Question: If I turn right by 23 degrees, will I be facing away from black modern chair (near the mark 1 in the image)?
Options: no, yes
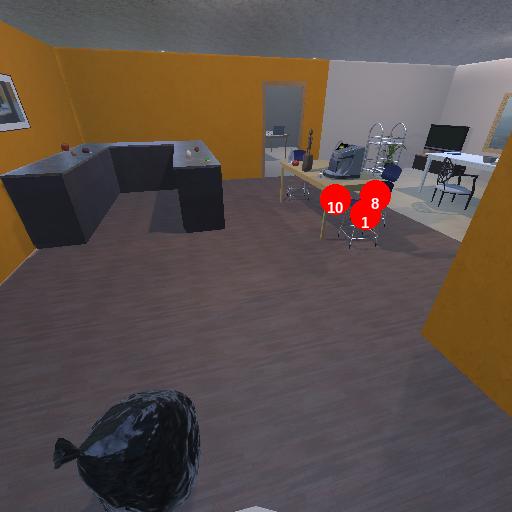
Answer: no